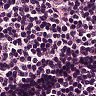
Metastatic tissue present: no